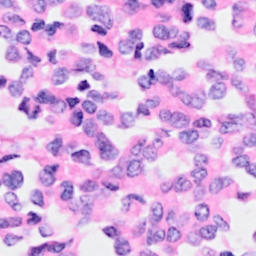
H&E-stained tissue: Breast